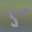
Label: 5